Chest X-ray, PA view. Patient: 53 years old, sex F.
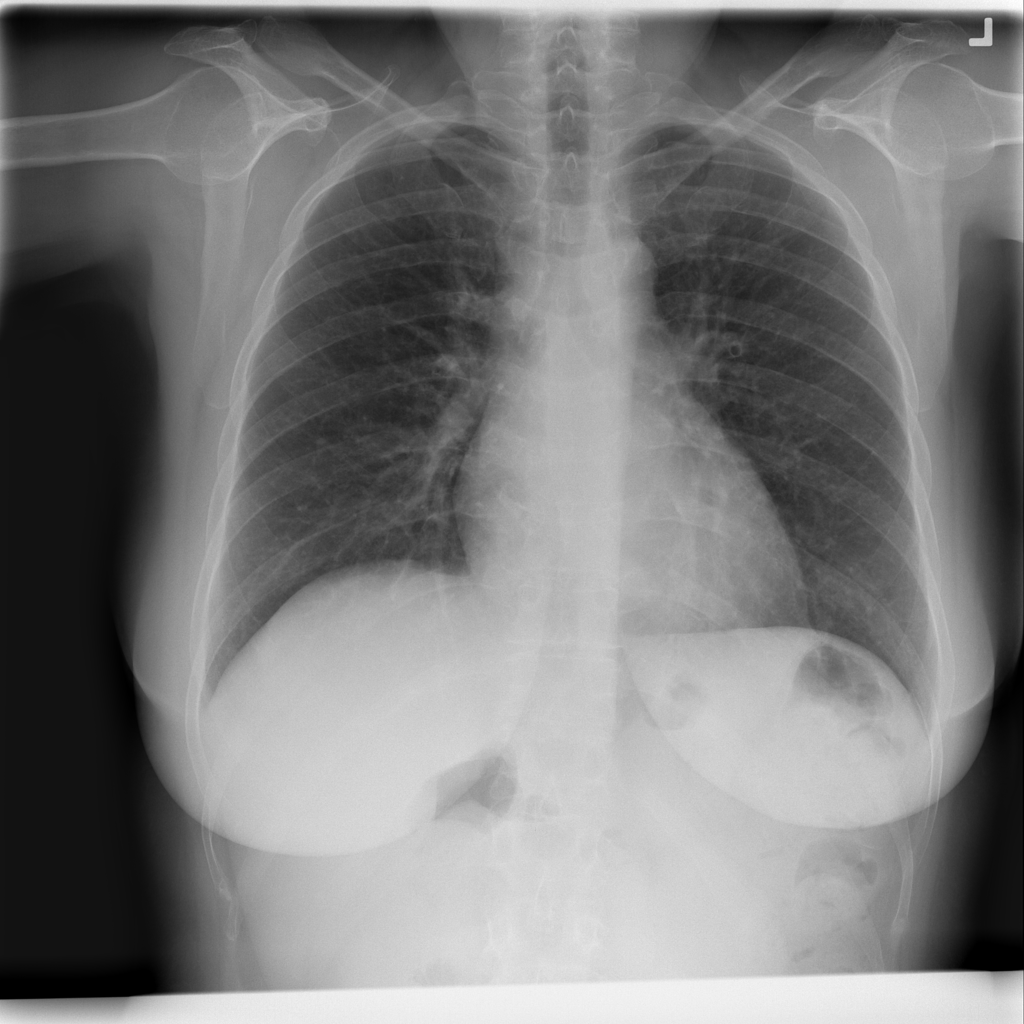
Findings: Cardiomegaly, Effusion